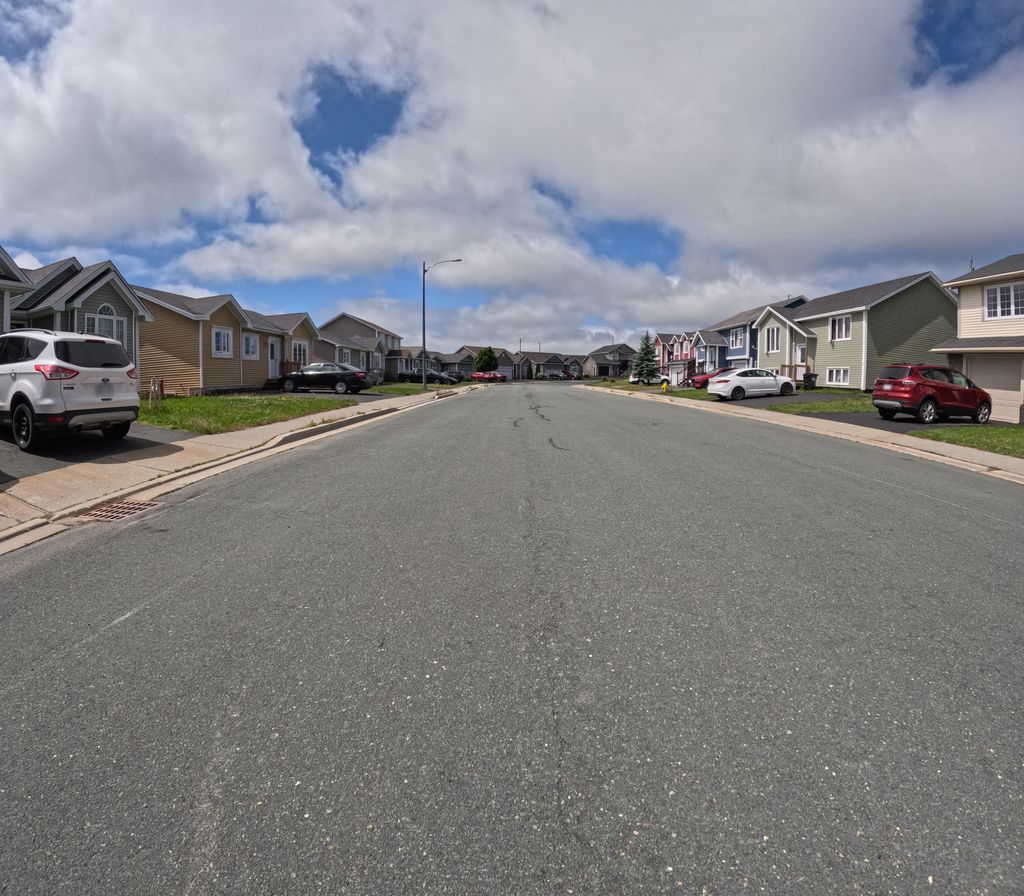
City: st_johns